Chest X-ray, PA view. Patient: 40 years old, sex M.
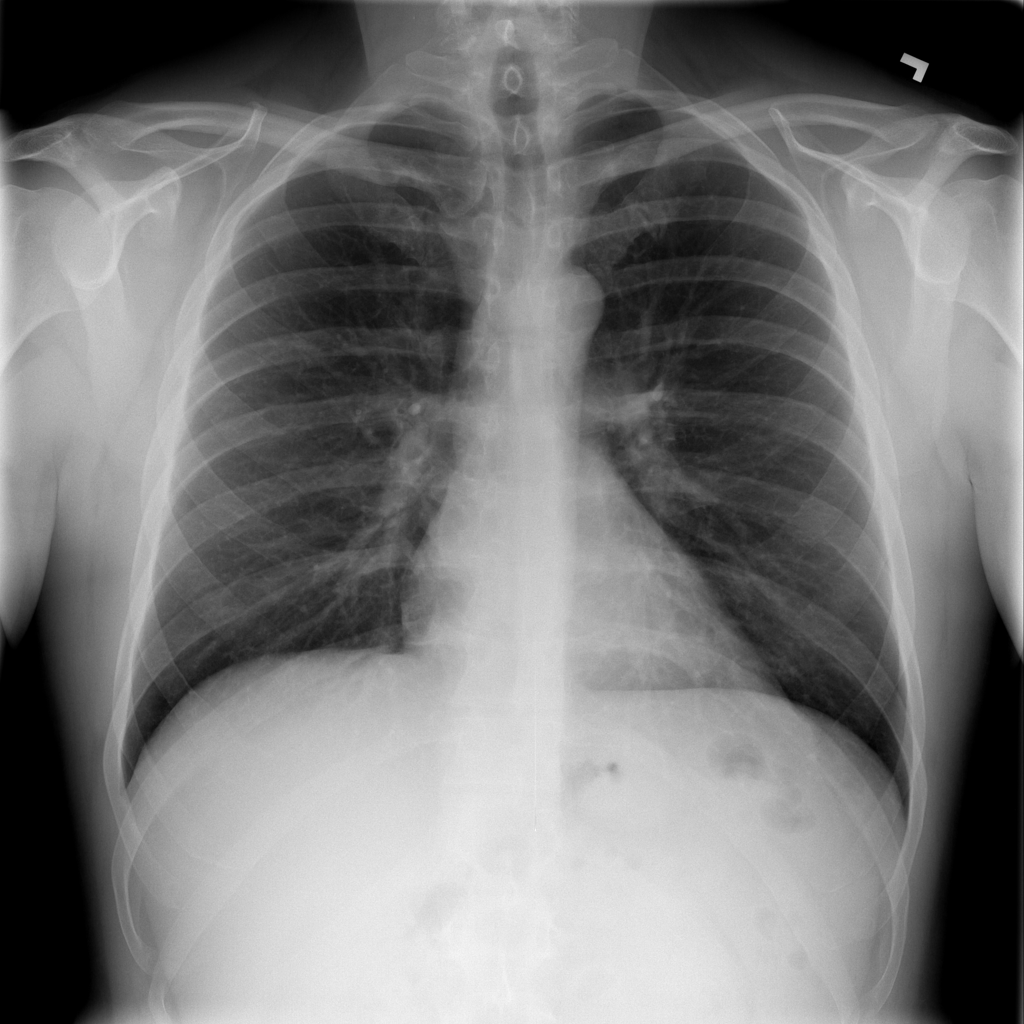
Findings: No Finding